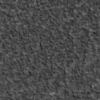
Label: not_dusty